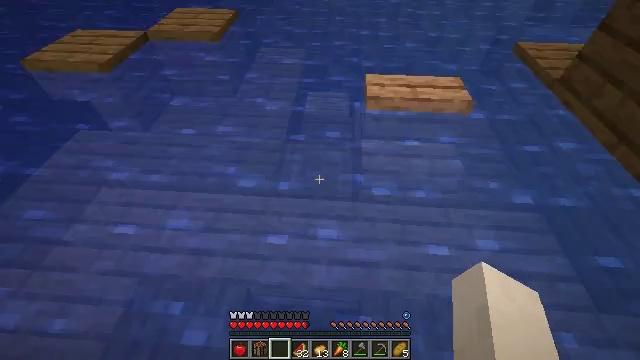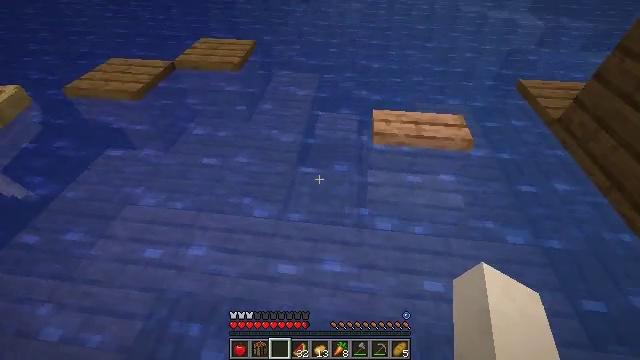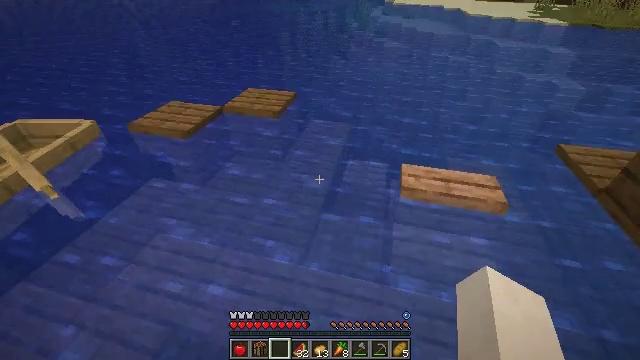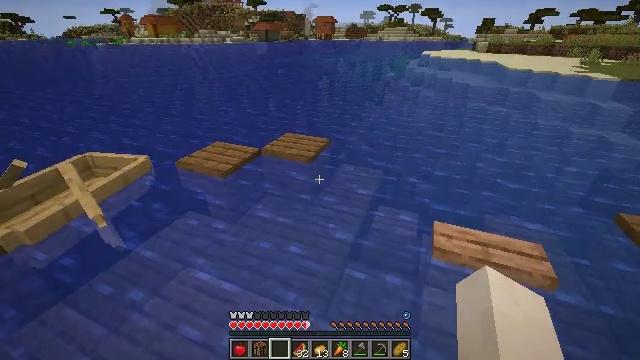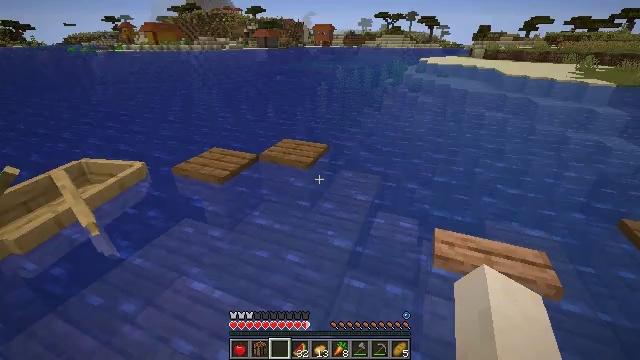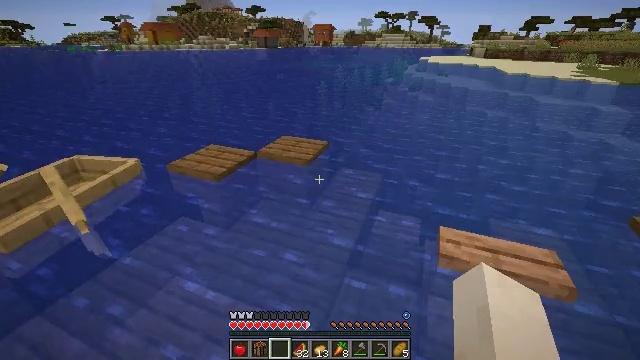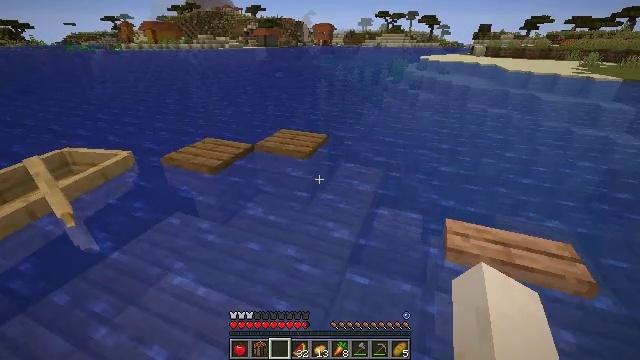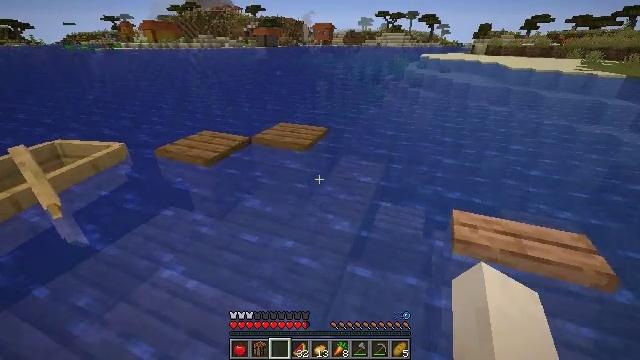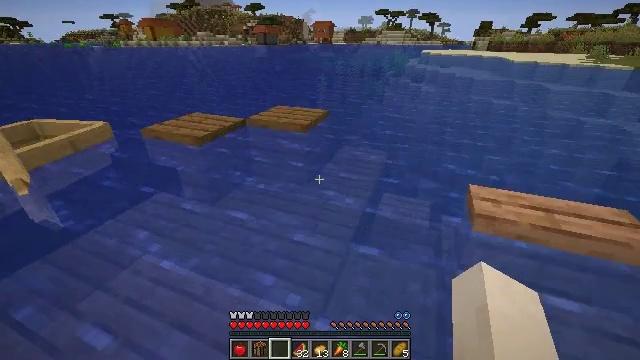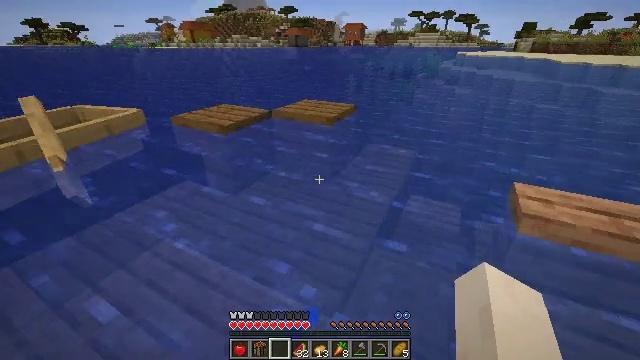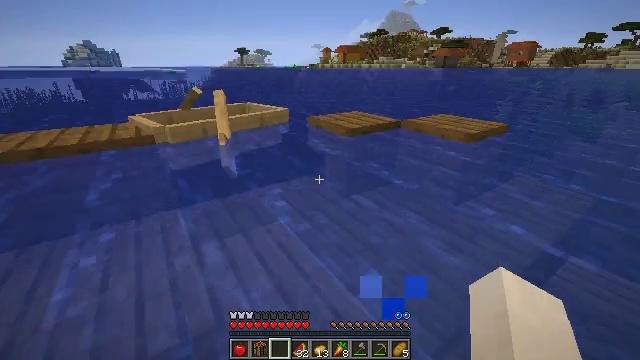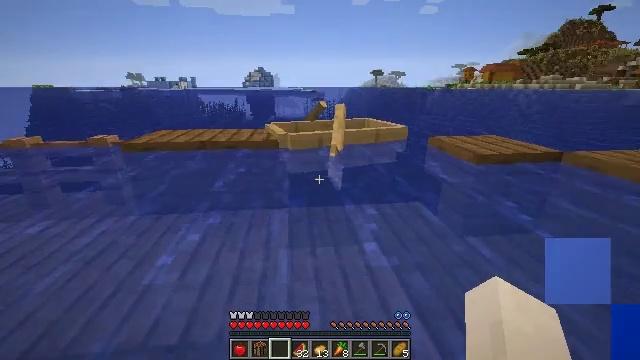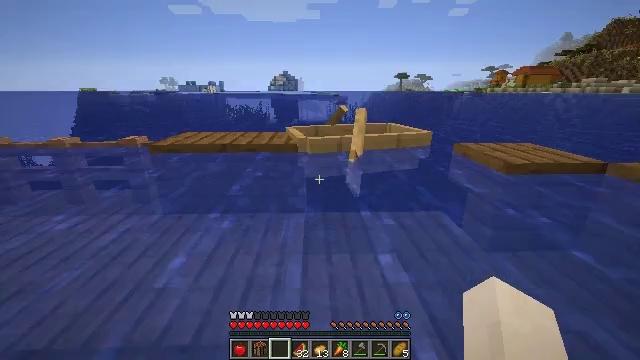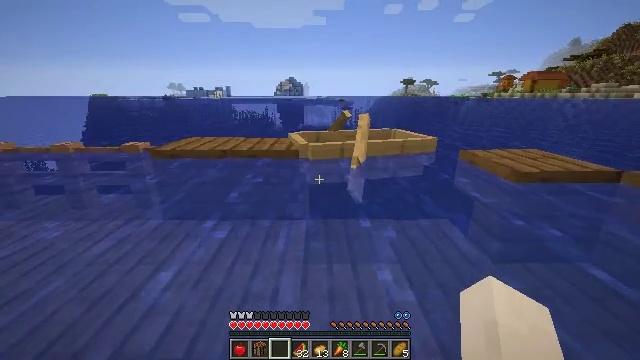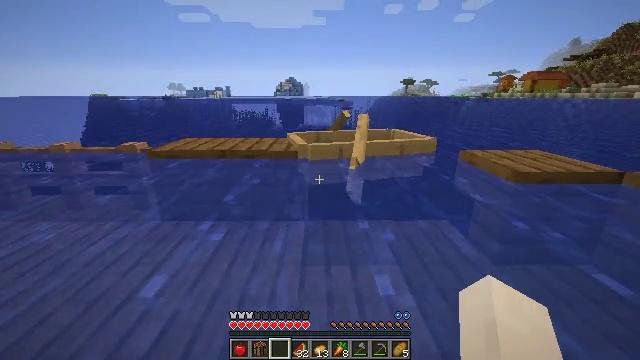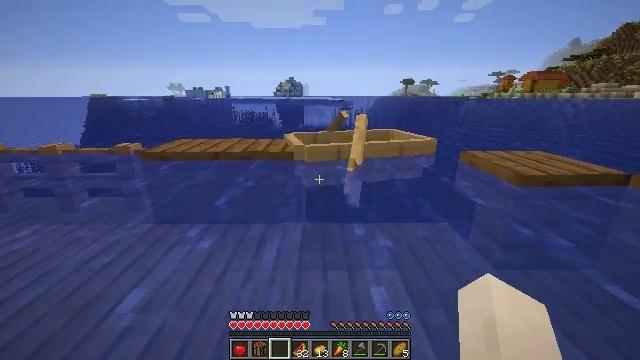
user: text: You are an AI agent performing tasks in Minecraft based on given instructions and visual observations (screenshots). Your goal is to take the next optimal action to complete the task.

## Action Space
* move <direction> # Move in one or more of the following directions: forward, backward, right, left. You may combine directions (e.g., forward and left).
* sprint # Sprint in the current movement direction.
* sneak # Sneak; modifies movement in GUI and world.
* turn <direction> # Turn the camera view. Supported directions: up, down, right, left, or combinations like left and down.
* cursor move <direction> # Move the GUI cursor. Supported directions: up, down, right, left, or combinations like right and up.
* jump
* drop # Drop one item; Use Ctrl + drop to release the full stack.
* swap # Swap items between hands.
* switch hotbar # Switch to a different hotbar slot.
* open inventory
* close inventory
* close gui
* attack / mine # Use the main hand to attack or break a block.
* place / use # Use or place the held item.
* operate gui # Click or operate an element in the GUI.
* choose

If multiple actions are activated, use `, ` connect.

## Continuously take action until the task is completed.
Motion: motion action
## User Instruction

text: Mine the acacia fence.
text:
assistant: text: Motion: move forward, turn left and up, jump
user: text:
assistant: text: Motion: move forward, turn left and up, jump
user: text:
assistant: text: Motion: move forward, turn left and up, jump
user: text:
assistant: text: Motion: move forward, turn up, jump
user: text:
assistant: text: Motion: move forward, jump
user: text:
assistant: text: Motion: move forward, jump
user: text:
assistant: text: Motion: move forward, jump
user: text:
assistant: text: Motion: move forward, jump
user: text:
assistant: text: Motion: move forward, turn left
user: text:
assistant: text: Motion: move forward, turn left and up
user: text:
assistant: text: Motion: move forward, turn left and up
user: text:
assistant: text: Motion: move forward, turn left
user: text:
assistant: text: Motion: move forward, turn left and up
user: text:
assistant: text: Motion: move forward
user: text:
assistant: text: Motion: move forward
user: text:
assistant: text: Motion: move forward
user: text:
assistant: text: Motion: move forward
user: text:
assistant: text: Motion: move forward, turn left and down
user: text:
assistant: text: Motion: move forward, turn left and down
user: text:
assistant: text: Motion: move forward, turn left
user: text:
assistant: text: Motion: move forward
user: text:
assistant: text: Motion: move forward
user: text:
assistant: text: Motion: move forward
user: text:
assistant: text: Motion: move forward
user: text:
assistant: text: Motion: move forward
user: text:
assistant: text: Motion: move forward
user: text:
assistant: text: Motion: move forward and move left, turn left and down
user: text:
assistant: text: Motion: move forward and move left, turn left and down
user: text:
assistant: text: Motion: move forward and move left, turn left and down
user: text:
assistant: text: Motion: move forward and move left, turn left and down